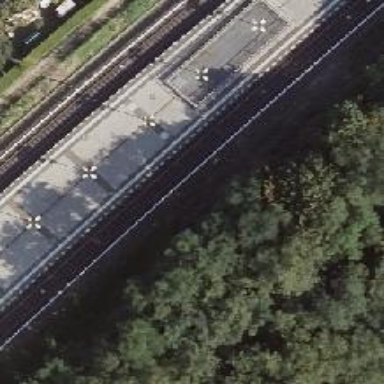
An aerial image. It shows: Light rail stop with public transport stop position along the railway.